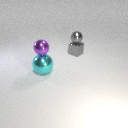
small purple metal sphere above large cyan metal sphere